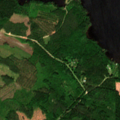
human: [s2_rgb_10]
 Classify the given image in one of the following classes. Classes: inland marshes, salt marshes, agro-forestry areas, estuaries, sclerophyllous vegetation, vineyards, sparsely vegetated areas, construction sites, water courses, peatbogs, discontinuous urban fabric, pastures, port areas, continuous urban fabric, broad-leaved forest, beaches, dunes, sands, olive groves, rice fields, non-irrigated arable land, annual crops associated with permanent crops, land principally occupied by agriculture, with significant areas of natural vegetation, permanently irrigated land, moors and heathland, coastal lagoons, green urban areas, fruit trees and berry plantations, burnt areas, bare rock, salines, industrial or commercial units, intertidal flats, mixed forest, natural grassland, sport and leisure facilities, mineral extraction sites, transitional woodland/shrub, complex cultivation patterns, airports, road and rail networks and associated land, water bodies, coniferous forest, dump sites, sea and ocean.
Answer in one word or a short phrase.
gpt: coniferous forest, mixed forest, water bodies